Question: So, I have a GUI Textfield for the user to input his or her name which works just fine on the editor but does not on the Android Build.
The text can be perfectly changed in the Editor:

But unlike in the editor, when I build the APK and launch my app in my android device, it all happens like this:
1- I click the textfield and the Android keyboard automatically pops up.
2- I write the name and the textfield DOES change
3- I click done on the Android Keyboard
4- The text changes back to "Name" which means the string doesn't get stored?
Oh and the font that I set on my GUI Skin doesn't work on Android build neither.
The code is relatively simple:
'''
void OnGUI(){
GUI.skin = StandardStyle;
if (AllowGUI) {
if (PlayerPrefs.GetInt ("Language") == 0) {
Name = GUI.TextField (new Rect (Screen.width / 6.69230f, Screen.height / 2.26818f, 340, 50), Name, 15);
CompanyName = GUI.TextField (new Rect (Screen.width / 6.69230f, Screen.height / 1.71f, 340, 50), CompanyName, 25);
}else if(PlayerPrefs.GetInt ("Language") == 1){
Name = GUI.TextField (new Rect (Screen.width / 6.69230f, Screen.height / 2.0818f, 340, 50), Name, 15);
CompanyName = GUI.TextField (new Rect (Screen.width / 6.69230f, Screen.height / 1.61f, 340, 50), CompanyName, 25);
}
}
}
'''
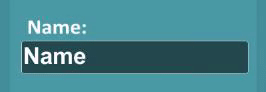
Answer: You are using <URL> which is designed to be used as an Editor tool.
When you use anything that requires the 'OnGUI' function, you should stop and look for alternate solution.
To get input from a user, use <URL>.
To create an <URL>, go to -->-->.
You can learn more about the new UI <URL>.